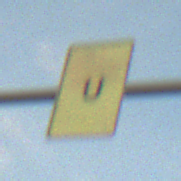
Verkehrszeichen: AnkuendigungOderFortsetzungUmleitungOhnePfeilsymbol
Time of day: SunriseSunset
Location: Outdoor (RoadRail)
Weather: PartlyCloudy
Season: NotSpecified
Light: Natural